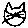
Label: cat